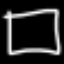
Label: square